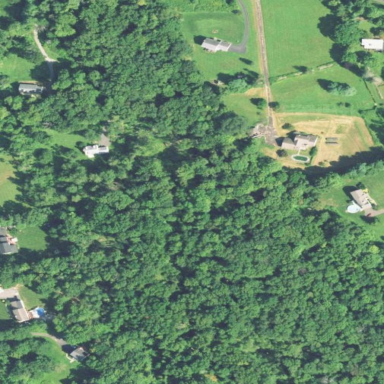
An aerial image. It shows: Existing Preserved Open Space in woodland area.